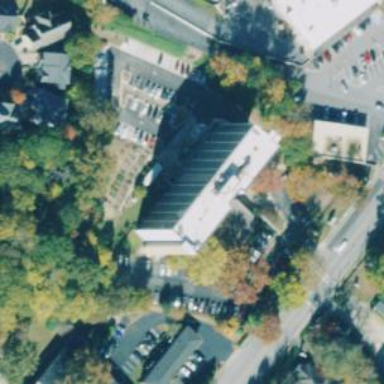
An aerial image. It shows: Building.